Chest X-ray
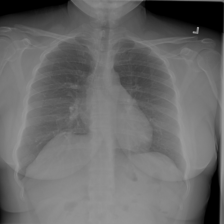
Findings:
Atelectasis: negative
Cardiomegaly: negative
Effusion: negative
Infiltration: negative
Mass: negative
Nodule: negative
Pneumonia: negative
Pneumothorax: negative
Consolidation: negative
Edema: negative
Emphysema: negative
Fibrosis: negative
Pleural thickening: negative
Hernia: negative